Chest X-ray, PA view. Patient: 40 years old, sex F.
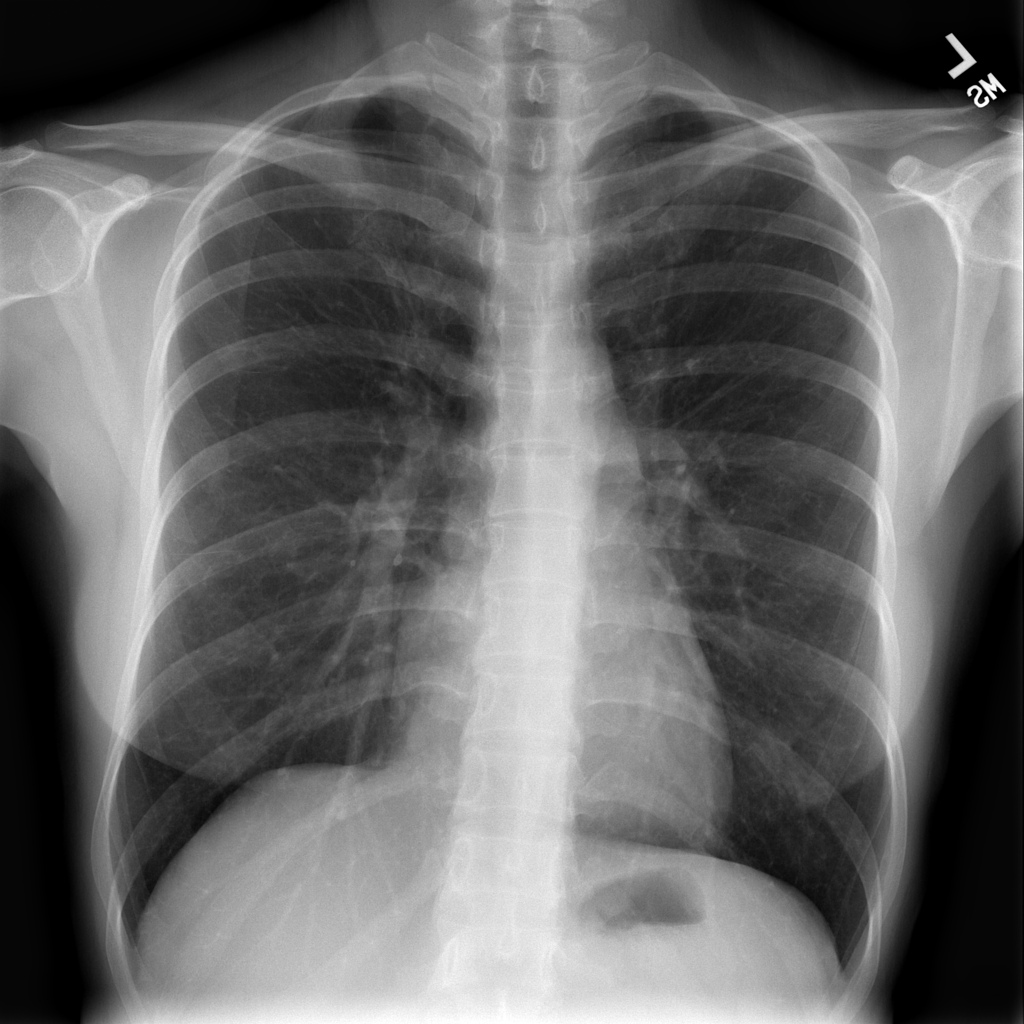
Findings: No Finding